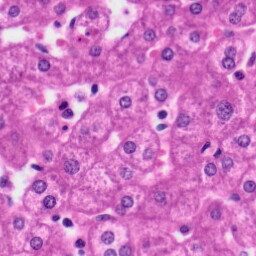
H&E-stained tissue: Liver